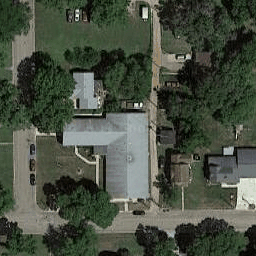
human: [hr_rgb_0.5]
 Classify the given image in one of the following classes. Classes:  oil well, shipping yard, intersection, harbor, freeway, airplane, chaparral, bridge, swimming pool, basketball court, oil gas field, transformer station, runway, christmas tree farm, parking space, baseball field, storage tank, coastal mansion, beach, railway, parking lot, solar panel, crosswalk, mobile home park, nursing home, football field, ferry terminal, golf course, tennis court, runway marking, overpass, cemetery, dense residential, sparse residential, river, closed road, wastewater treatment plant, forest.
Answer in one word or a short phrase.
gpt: nursing home